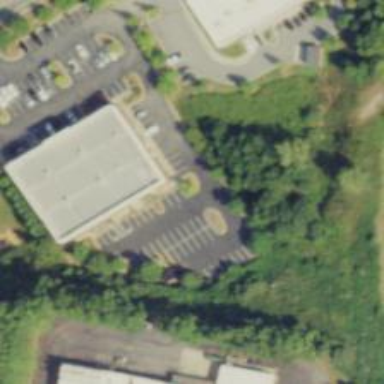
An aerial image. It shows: Building used as fitness center.